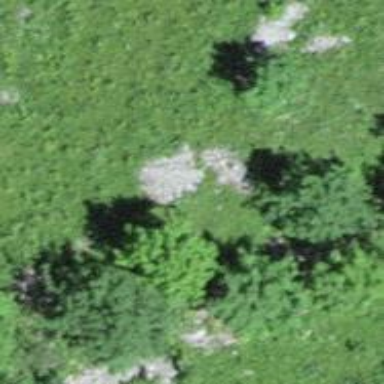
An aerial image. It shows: Patch of scrub vegetation.